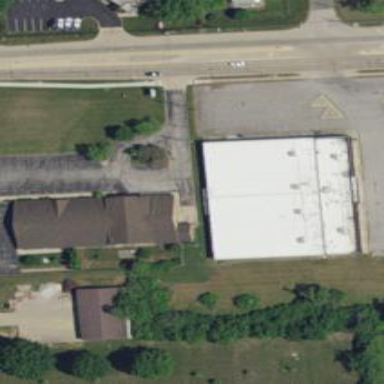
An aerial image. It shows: Building with bowling alley inside.